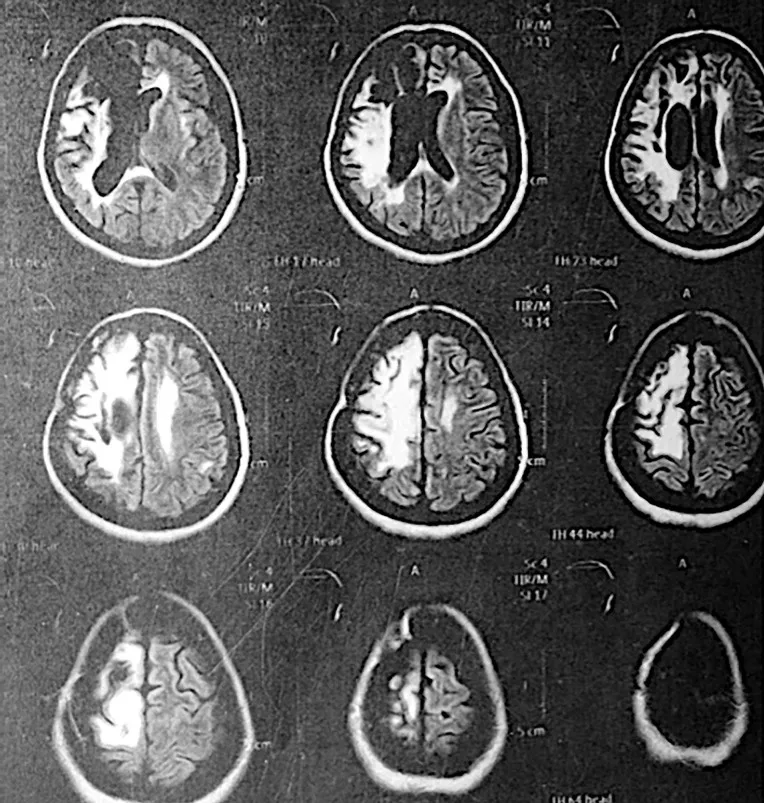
MRI of the patient years after surgery removal of the astrocytoma. An area of right frontoparietal encephalomalacia is observed with retraction of the frontal horn of the right lateral ventricle with slight perilesional edema.
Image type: radiology (mri)